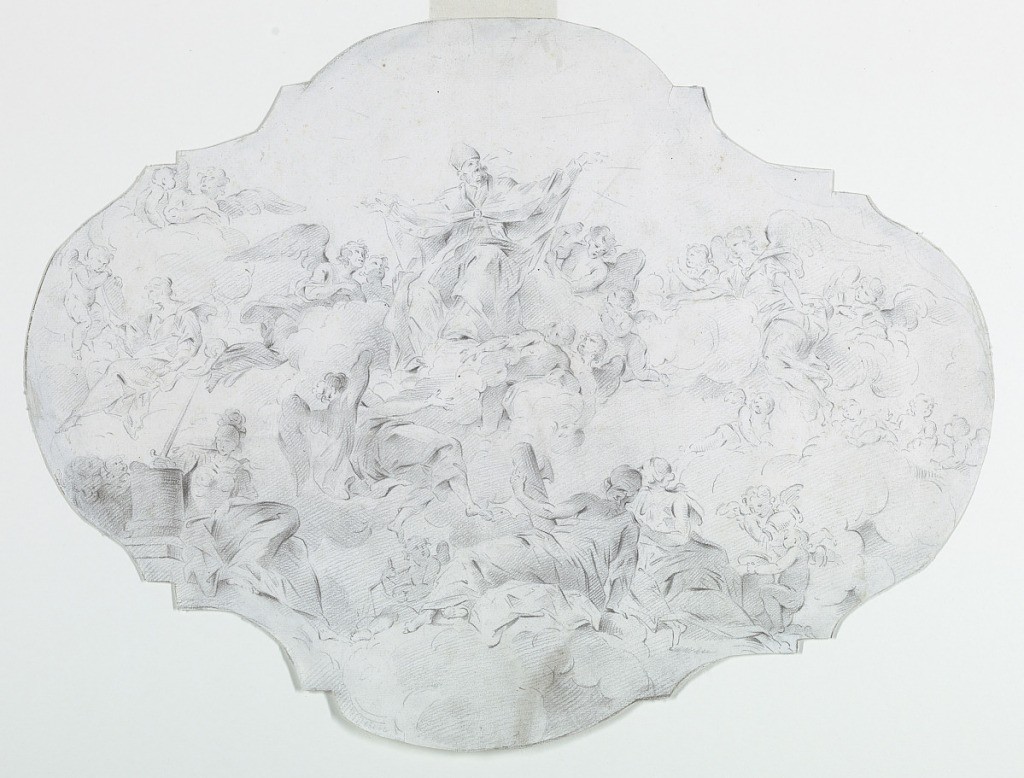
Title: Design for a Ceiling: A Bishop Saint in Glory
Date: ca. 1830
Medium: Black chalk on paper
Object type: Drawing
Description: A Bishop Saint is seen seated on a cloud, surrounded by angels. Below are allegorical figures of Fortitude, Justice, and Order. The shape of the sheet is four-lobed, barbed oval.